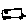
Label: car